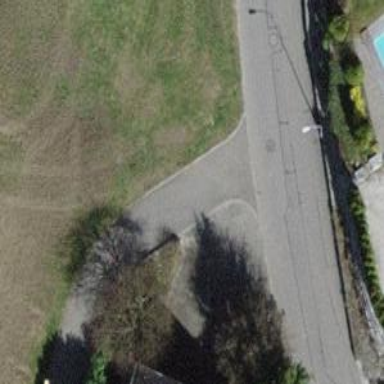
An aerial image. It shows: Swing gate.